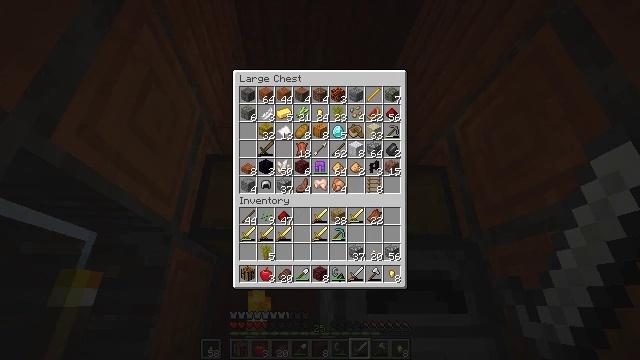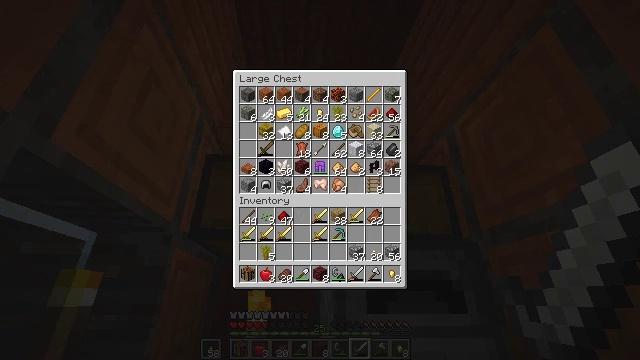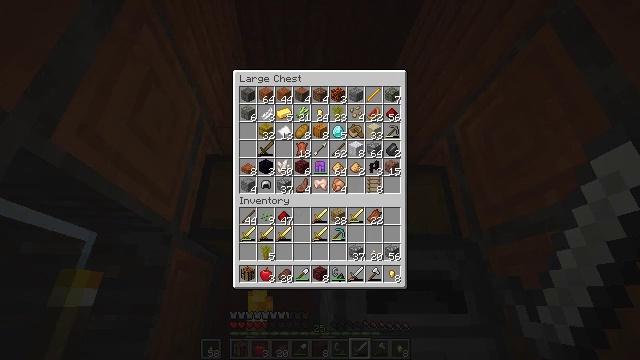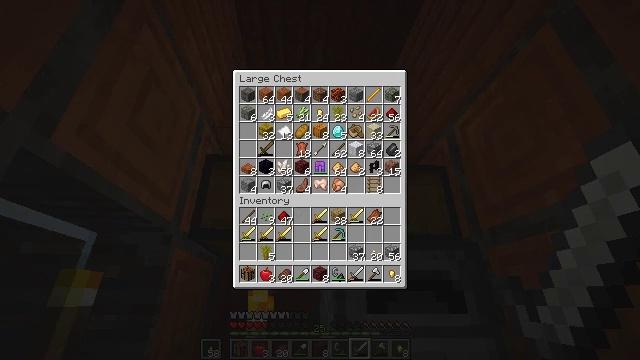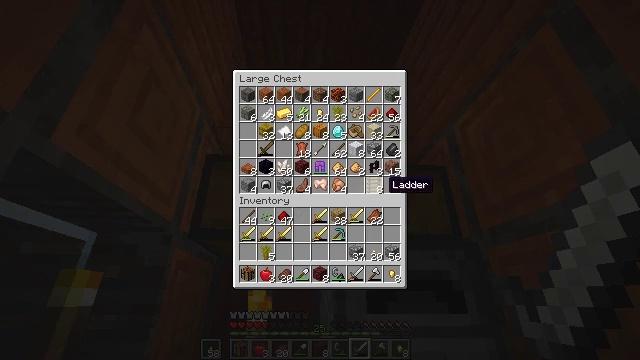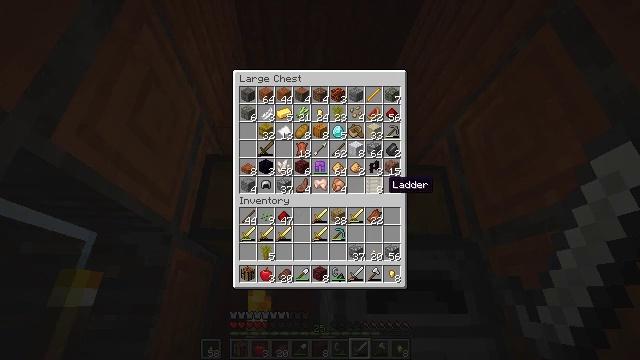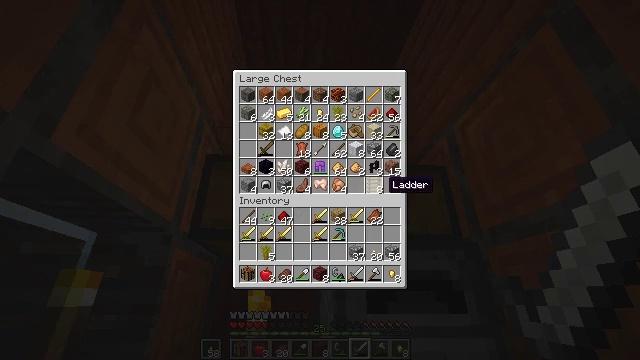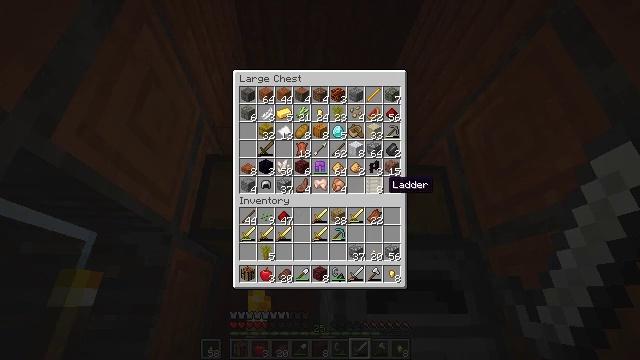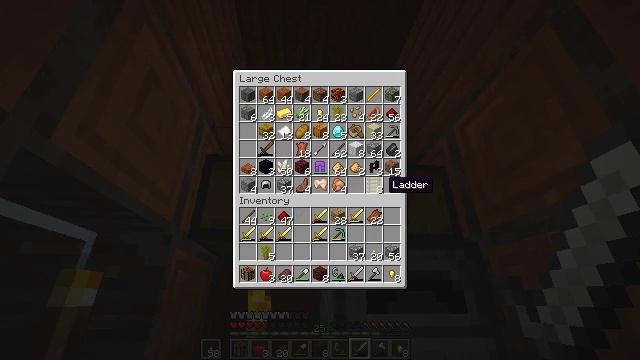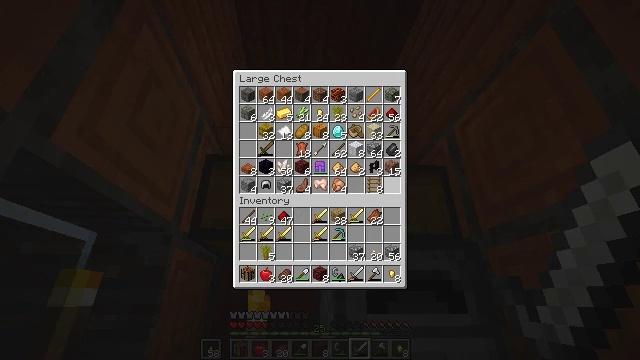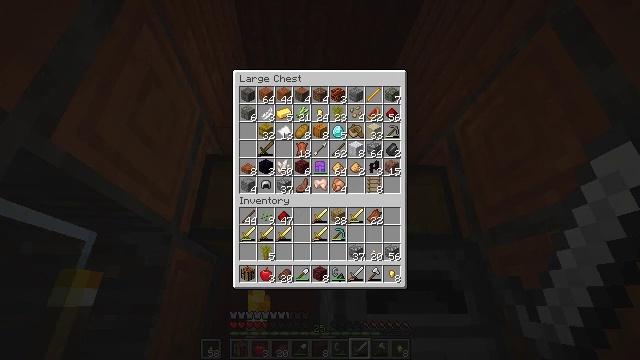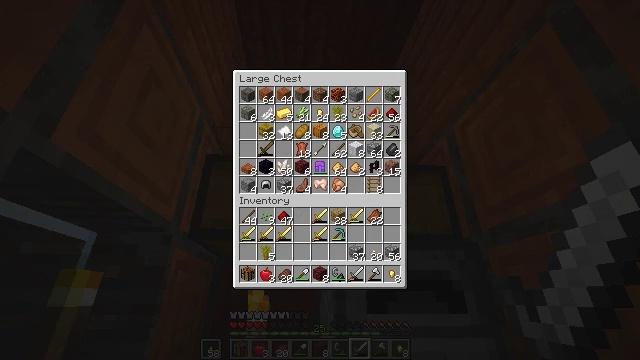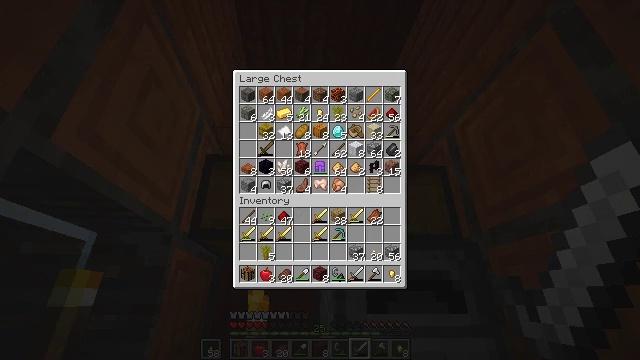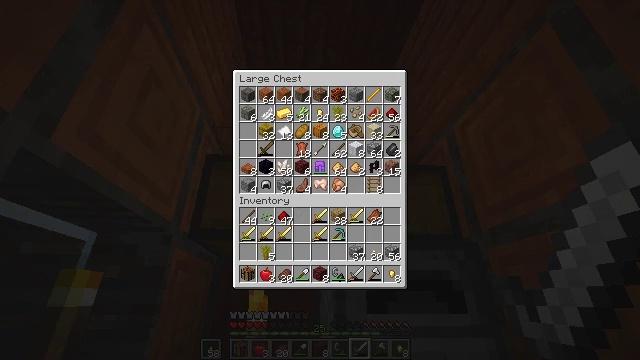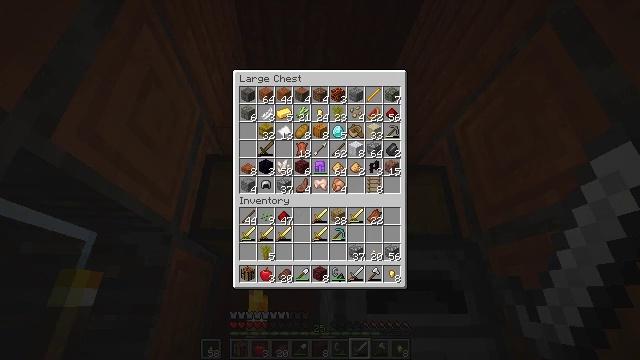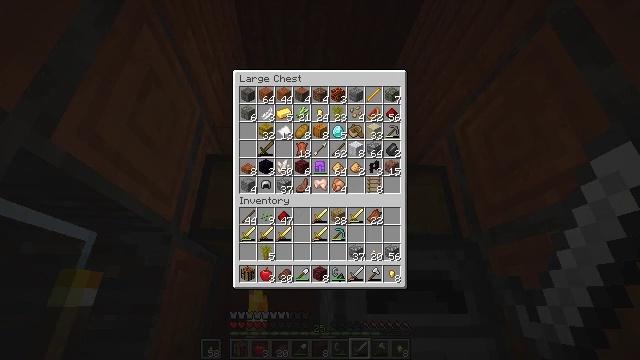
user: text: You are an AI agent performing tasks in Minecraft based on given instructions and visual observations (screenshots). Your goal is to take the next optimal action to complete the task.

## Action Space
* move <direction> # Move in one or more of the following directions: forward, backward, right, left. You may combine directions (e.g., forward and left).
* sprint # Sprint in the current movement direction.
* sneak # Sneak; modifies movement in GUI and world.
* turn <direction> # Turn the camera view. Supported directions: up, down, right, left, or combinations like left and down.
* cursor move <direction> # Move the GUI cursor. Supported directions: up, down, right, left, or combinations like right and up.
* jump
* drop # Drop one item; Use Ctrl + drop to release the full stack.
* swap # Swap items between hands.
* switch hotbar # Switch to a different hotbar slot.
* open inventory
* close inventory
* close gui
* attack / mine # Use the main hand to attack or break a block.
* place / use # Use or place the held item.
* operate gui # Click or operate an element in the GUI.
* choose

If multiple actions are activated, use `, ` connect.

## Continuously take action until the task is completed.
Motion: motion action
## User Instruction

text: Open the crafting table to make a diamond sword.
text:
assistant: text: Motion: sneak
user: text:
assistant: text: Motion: sneak
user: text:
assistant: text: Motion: sneak
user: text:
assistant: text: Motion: sneak
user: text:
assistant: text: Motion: sneak
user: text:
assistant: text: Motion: sneak
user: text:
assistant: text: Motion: sneak
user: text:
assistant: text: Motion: sneak
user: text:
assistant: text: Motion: sneak
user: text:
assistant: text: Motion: sneak
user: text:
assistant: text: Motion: sneak
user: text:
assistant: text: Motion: sneak
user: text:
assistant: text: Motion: sneak
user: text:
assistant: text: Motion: sneak
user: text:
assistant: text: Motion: sneak
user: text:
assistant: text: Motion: sneak
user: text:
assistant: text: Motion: sneak
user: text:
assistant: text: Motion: sneak
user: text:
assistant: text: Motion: sneak
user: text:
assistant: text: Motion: sneak
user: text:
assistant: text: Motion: sneak
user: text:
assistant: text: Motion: sneak
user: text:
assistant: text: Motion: sneak, cursor move left
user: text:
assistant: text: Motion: sneak
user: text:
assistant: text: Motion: sneak
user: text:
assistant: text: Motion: sneak
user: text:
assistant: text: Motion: sneak
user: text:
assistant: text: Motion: sneak
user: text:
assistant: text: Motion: sneak
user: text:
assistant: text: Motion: sneak